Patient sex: M
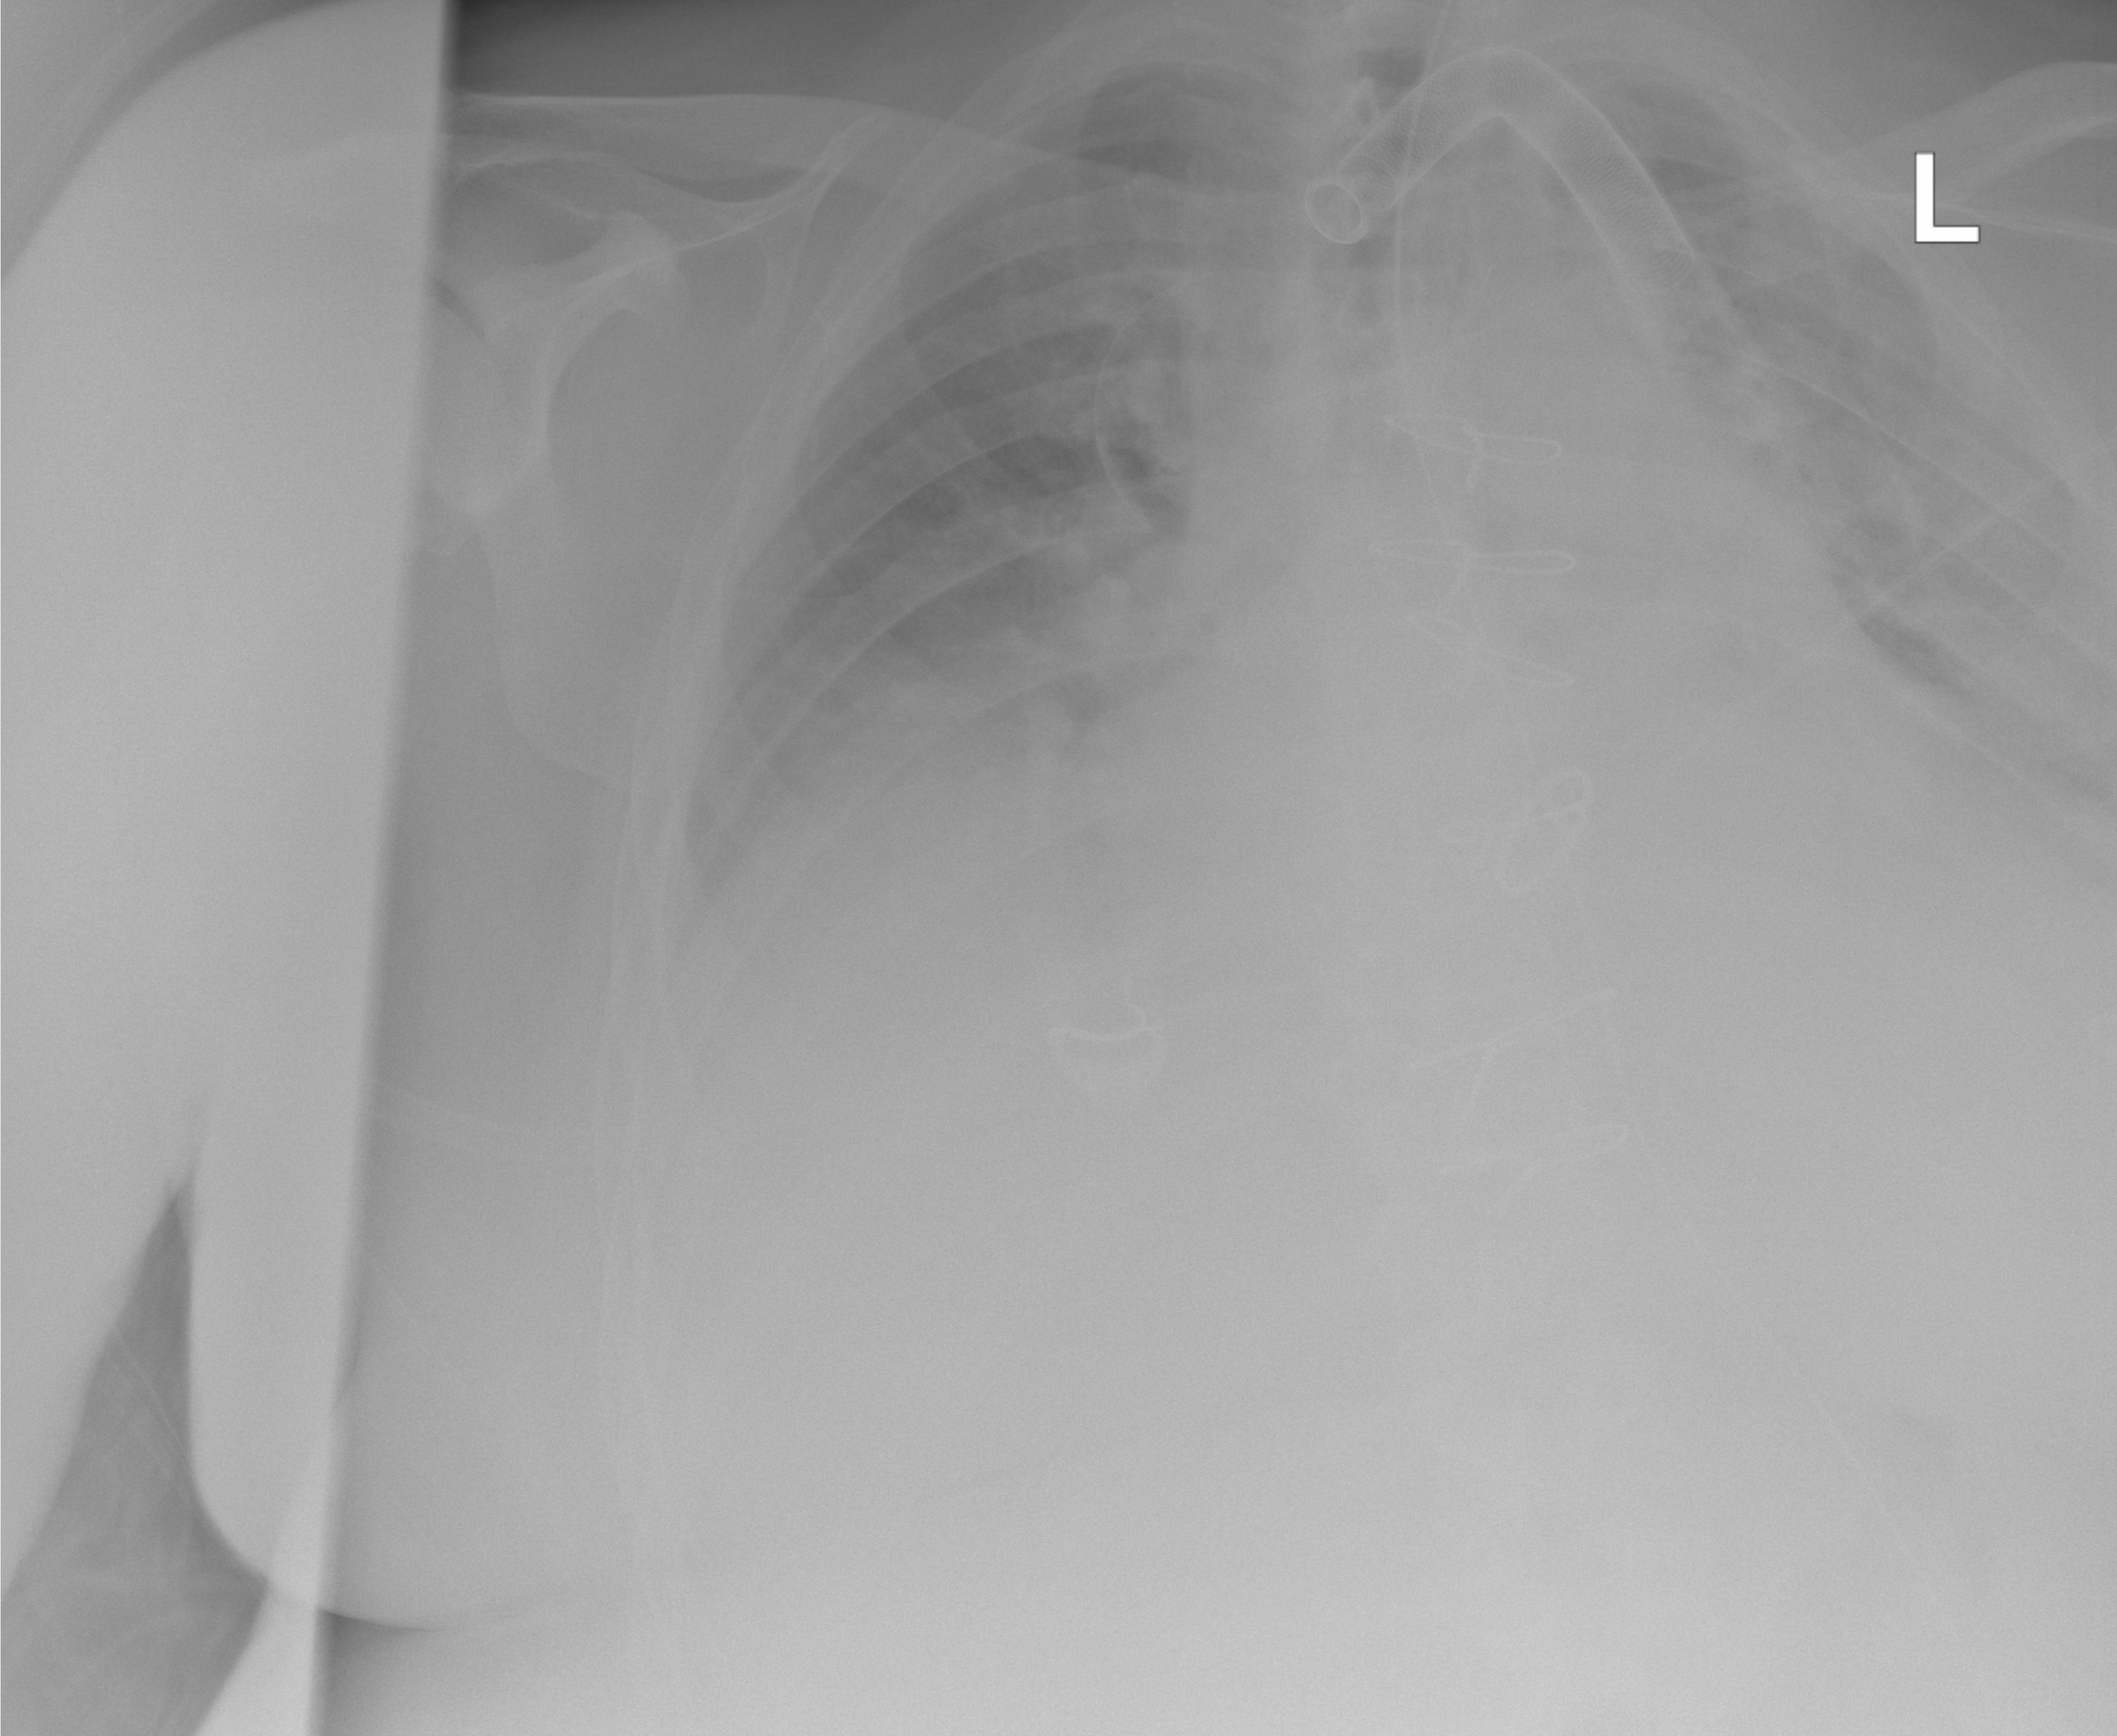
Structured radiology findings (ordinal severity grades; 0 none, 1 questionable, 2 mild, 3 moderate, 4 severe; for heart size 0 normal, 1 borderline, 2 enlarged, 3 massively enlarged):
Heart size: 2
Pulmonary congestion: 0
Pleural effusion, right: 2
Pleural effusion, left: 2
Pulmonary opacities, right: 0
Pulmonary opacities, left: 0
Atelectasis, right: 2
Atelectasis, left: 2